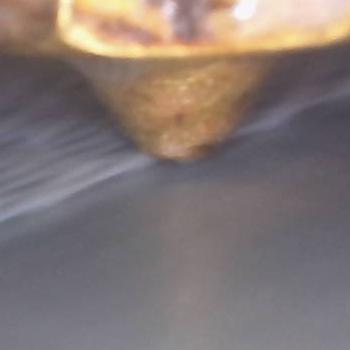
Flow rate: 35%